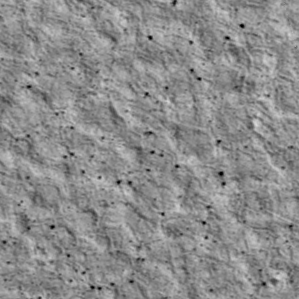
Label: non_frost